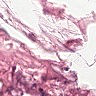
Metastatic tissue present: no